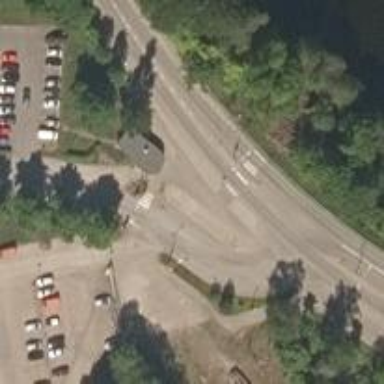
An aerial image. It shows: Asphalt cycleway with zebra crossing for cyclists.